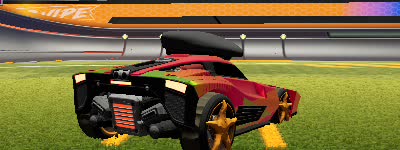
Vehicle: breakout